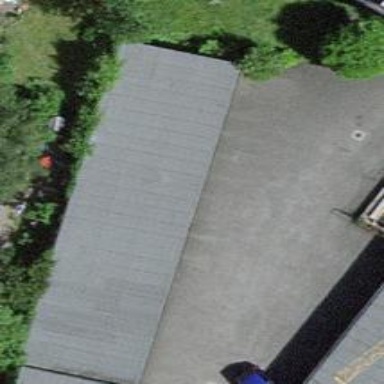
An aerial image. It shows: Group of garages.